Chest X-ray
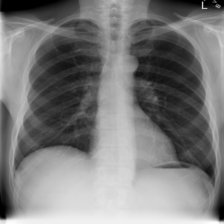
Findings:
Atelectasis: negative
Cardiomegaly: negative
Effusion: negative
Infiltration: negative
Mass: negative
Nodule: negative
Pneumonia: negative
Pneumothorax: negative
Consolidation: negative
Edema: negative
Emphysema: negative
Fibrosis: negative
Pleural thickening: negative
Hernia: negative